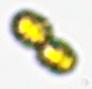
Label: Margalefidinium